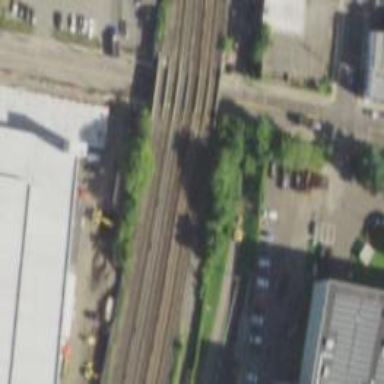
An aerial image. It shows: Electrified railway line.